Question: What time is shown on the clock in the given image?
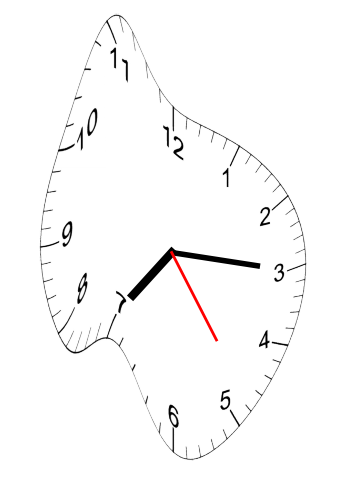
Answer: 07:15:24